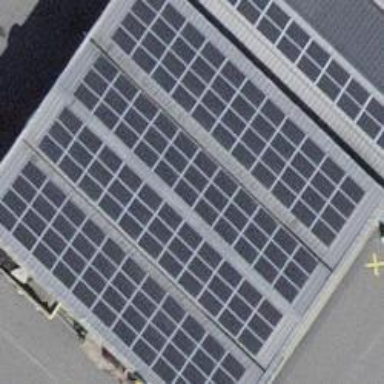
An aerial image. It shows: Solar power generator using photovoltaic panels.